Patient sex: M
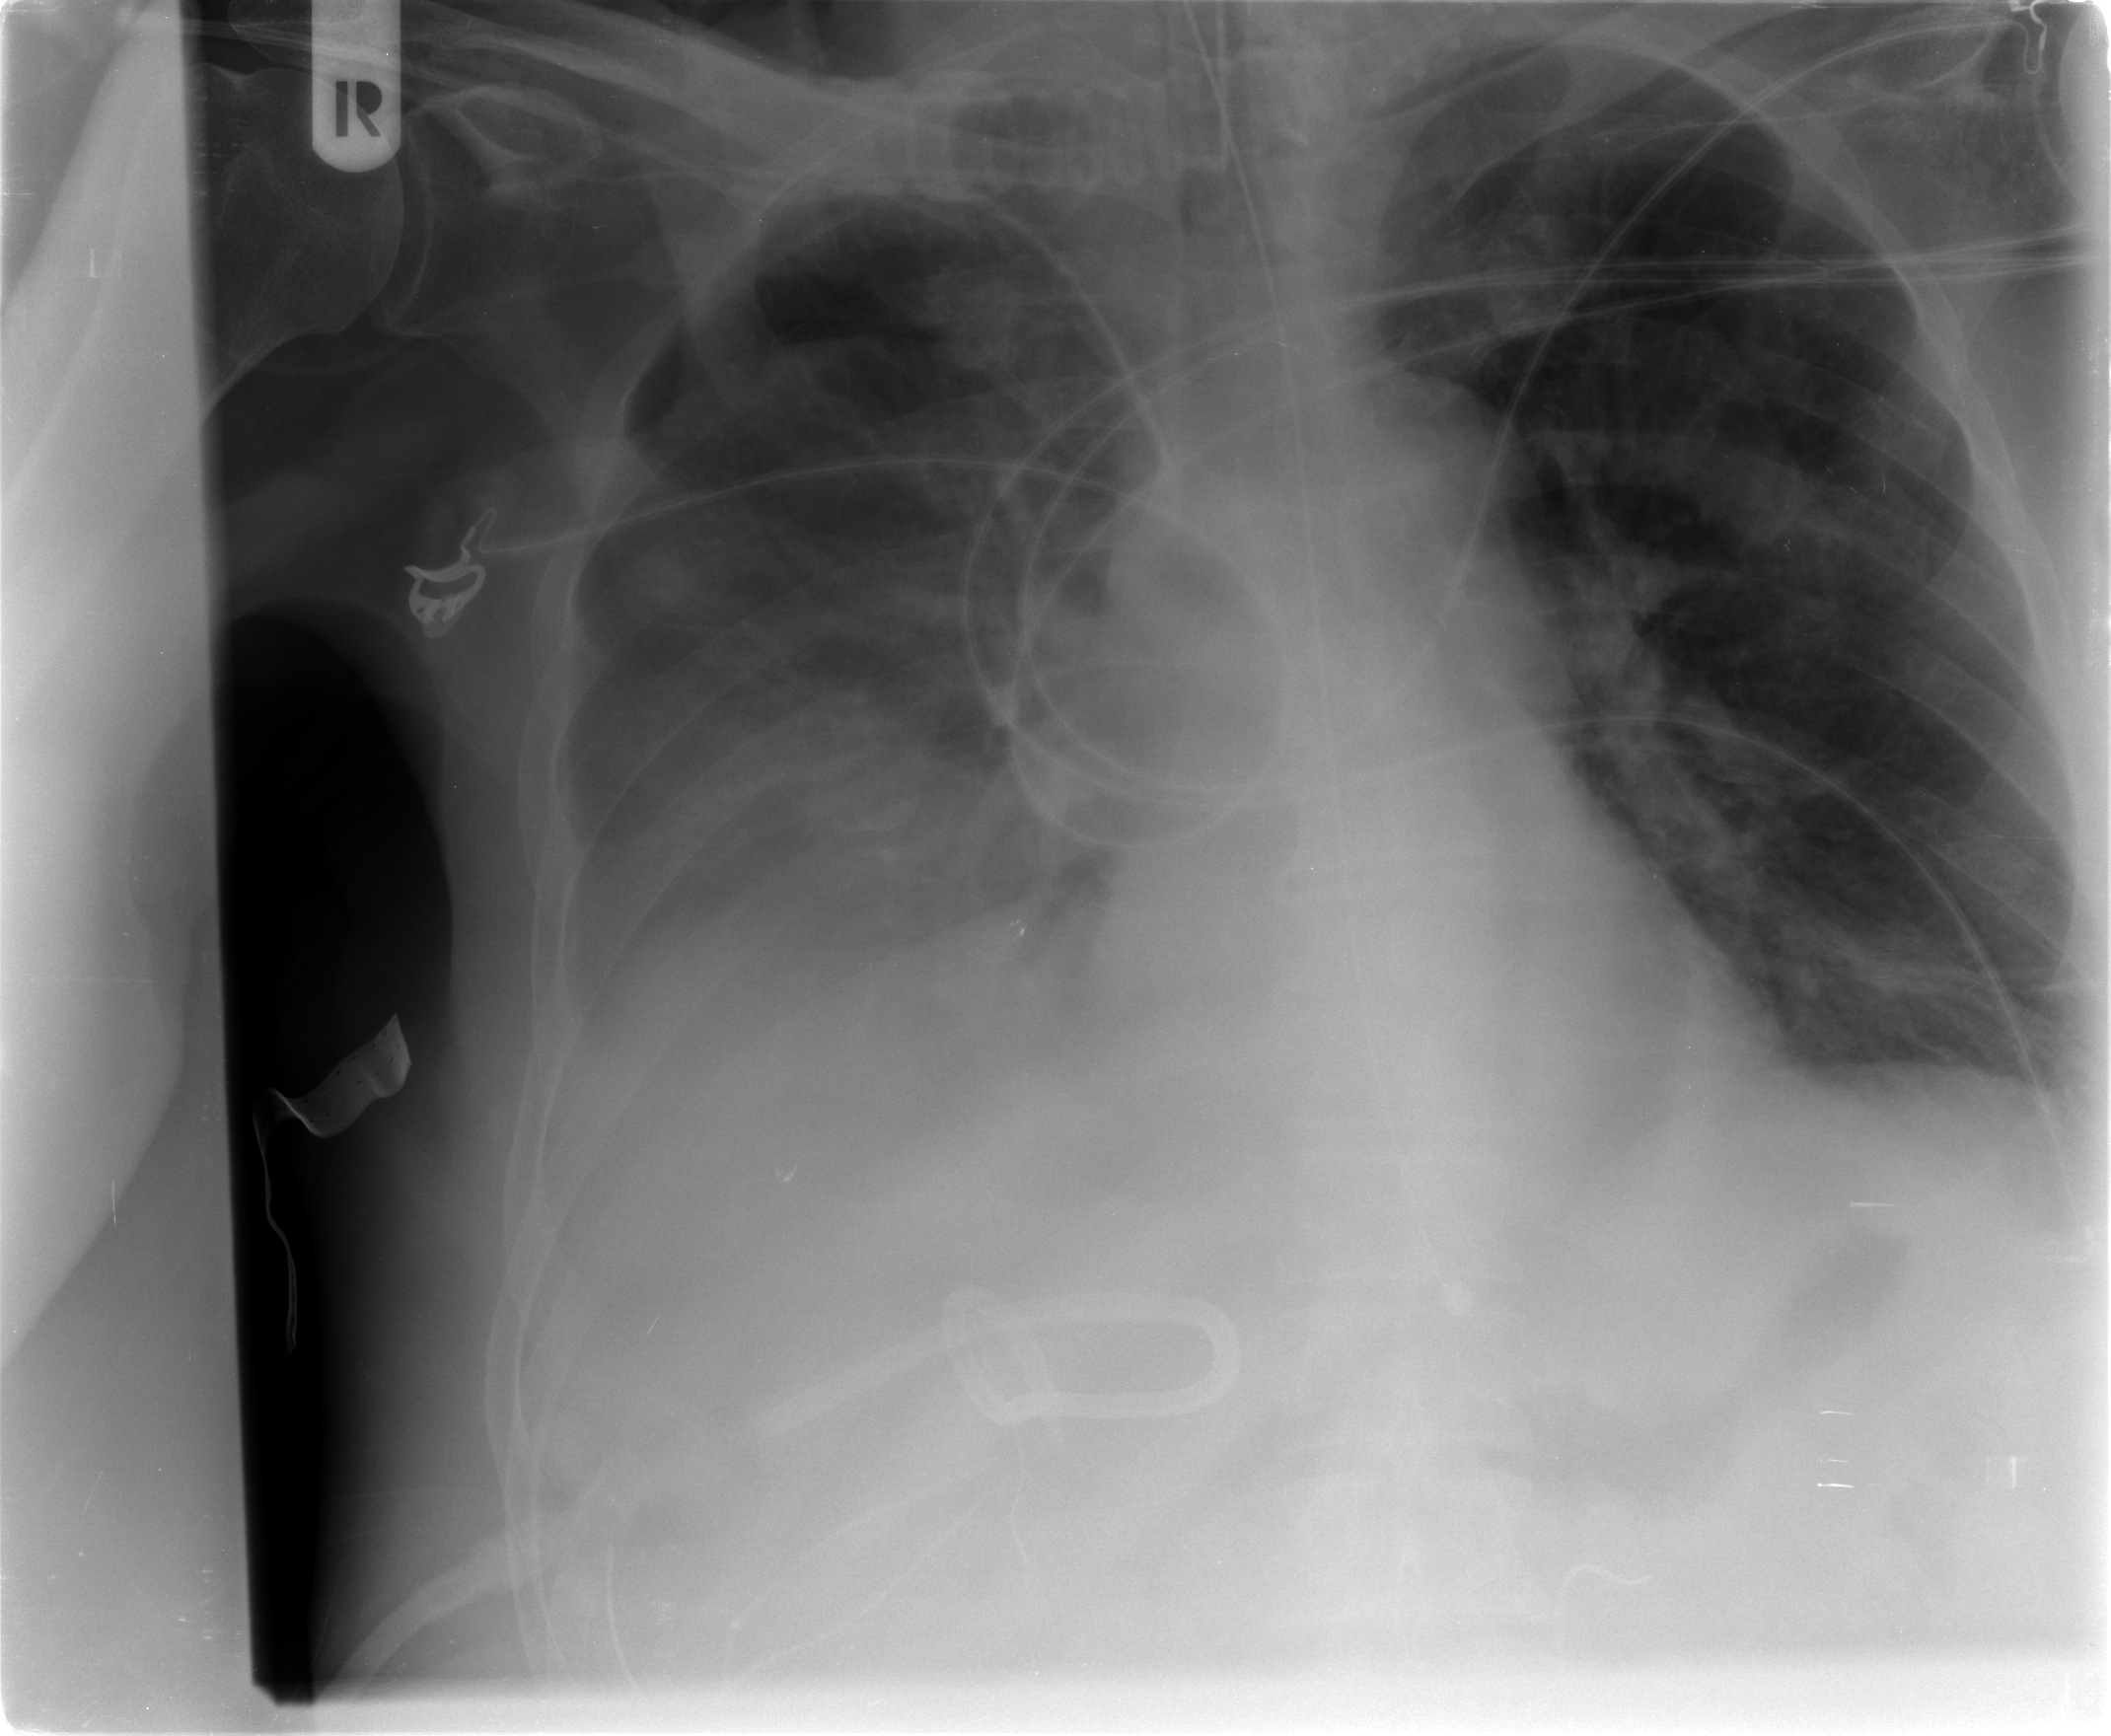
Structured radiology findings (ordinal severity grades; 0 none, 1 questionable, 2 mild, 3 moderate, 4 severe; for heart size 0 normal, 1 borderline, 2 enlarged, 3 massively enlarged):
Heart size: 0
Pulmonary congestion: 1
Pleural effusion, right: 3
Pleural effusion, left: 2
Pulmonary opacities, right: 1
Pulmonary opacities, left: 1
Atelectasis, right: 2
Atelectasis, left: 1